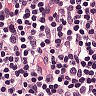
Metastatic tissue present: no